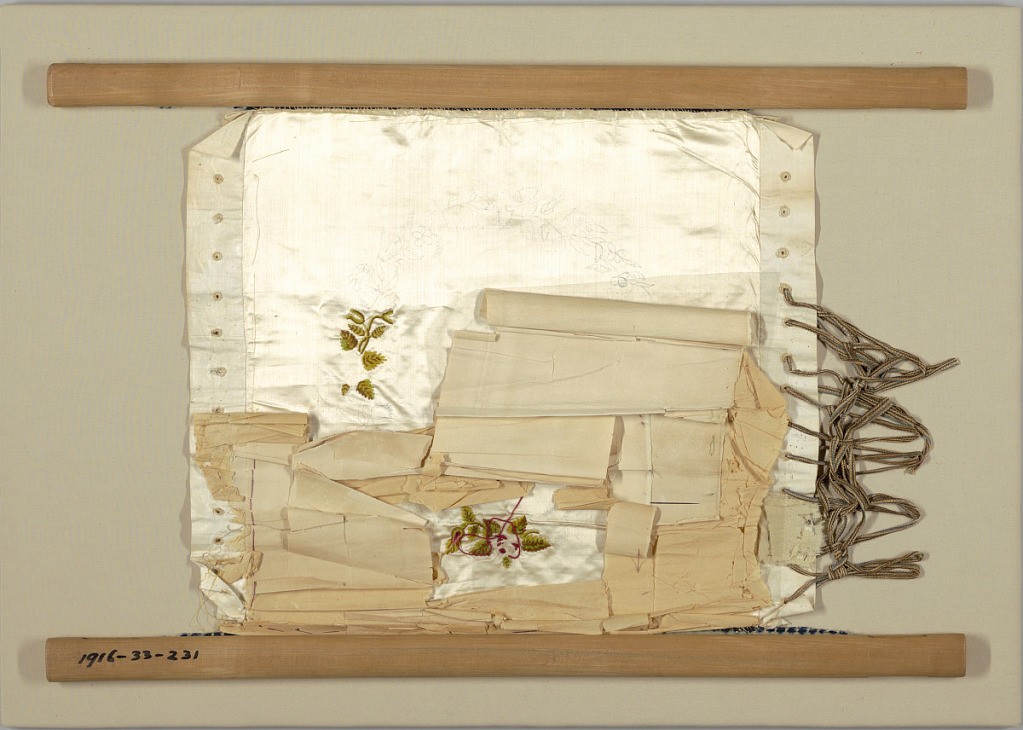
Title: Panel
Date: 19th century
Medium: silk Technique: embroidered with chenille on satin
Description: Large embroidery in an incomplete wooden frame. Design drawn directly onto the white satin and is partially worked in polychrome silk chenille. Pattern shows foliage, flowers and a central scene with a farm.